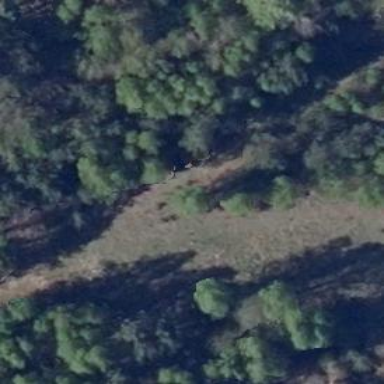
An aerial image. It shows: Hunting stand.